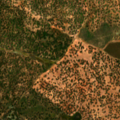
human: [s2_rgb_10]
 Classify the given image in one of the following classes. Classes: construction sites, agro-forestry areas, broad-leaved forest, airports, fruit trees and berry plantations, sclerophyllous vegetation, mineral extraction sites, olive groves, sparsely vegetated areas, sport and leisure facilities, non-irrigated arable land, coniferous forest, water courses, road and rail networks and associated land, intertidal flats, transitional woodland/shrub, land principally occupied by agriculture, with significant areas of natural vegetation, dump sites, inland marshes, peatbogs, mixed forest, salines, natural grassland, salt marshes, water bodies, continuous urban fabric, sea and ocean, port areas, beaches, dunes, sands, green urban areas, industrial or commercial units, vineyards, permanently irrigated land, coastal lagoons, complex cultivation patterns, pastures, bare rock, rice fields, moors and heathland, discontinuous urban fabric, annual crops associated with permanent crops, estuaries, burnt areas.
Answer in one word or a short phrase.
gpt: non-irrigated arable land, olive groves, agro-forestry areas, broad-leaved forest